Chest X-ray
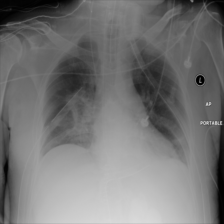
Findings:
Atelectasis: positive
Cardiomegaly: negative
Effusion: positive
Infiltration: negative
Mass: negative
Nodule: negative
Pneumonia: negative
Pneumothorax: negative
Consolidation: negative
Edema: negative
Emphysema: negative
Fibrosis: negative
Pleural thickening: negative
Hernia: negative